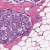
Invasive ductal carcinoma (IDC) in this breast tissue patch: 0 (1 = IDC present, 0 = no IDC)